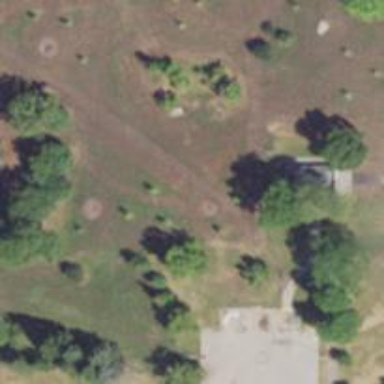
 specifically designed for the sport of disc golf."